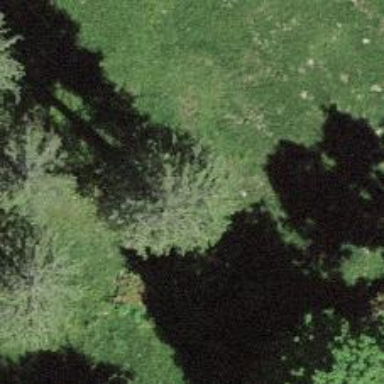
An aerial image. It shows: Single tag "natural: tree."